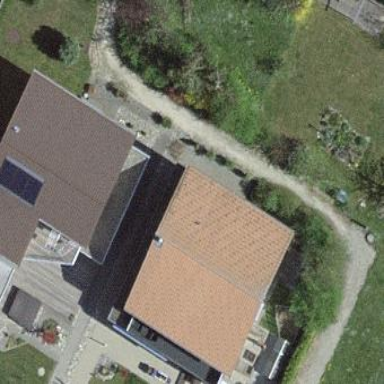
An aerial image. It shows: Residential building.